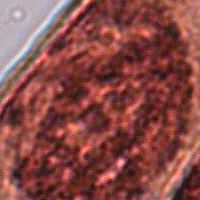
Label: prophase